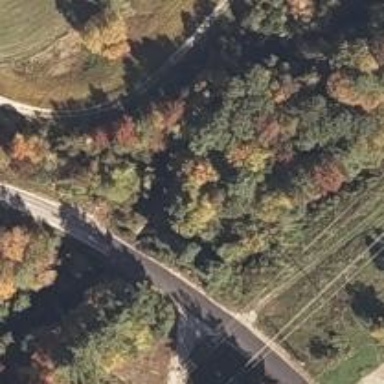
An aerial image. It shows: Culvert tunnel.